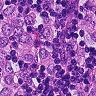
Metastatic tissue present: yes